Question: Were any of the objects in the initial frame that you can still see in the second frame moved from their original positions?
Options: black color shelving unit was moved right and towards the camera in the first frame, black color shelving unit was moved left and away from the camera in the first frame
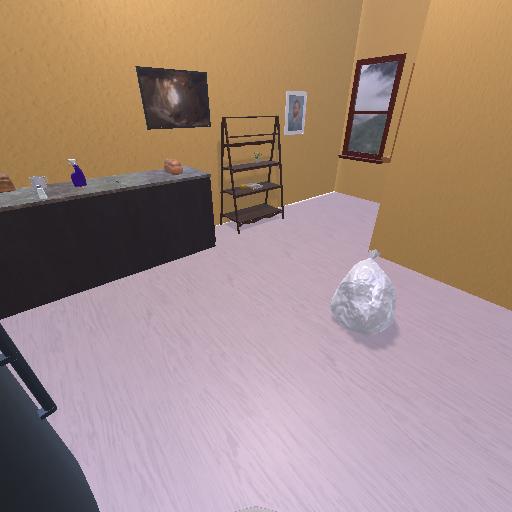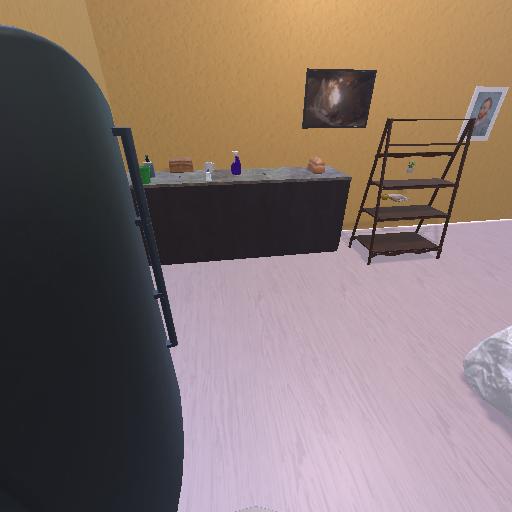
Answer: black color shelving unit was moved right and towards the camera in the first frame